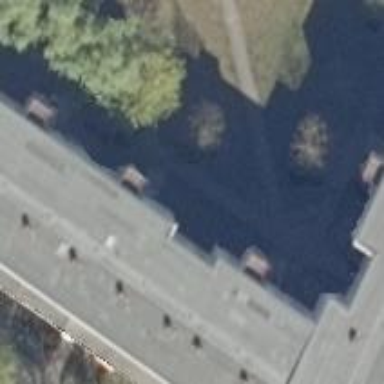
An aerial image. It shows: Building with apartments and flat roof.